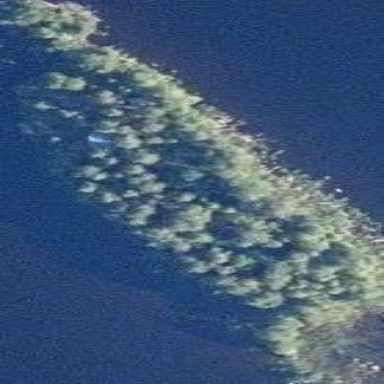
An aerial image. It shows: Islet.